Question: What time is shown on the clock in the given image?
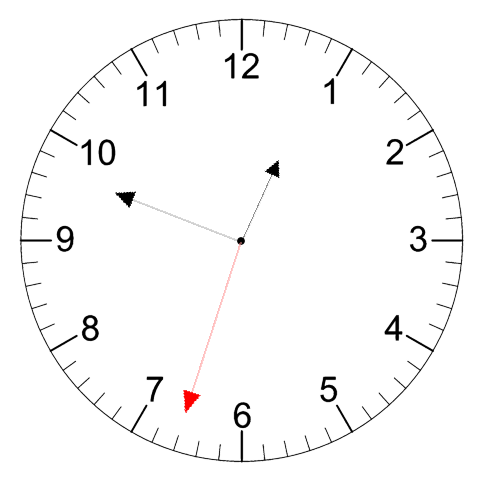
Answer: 12:48:33